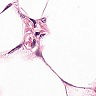
Metastatic tissue present: no